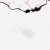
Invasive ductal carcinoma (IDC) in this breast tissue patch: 0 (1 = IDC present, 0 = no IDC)